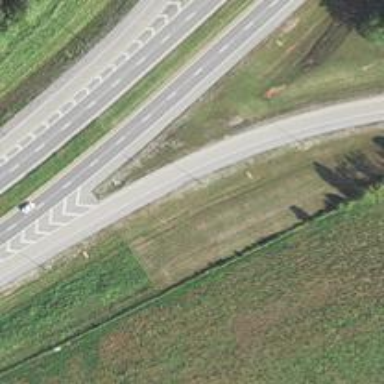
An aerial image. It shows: Trunk link highway.